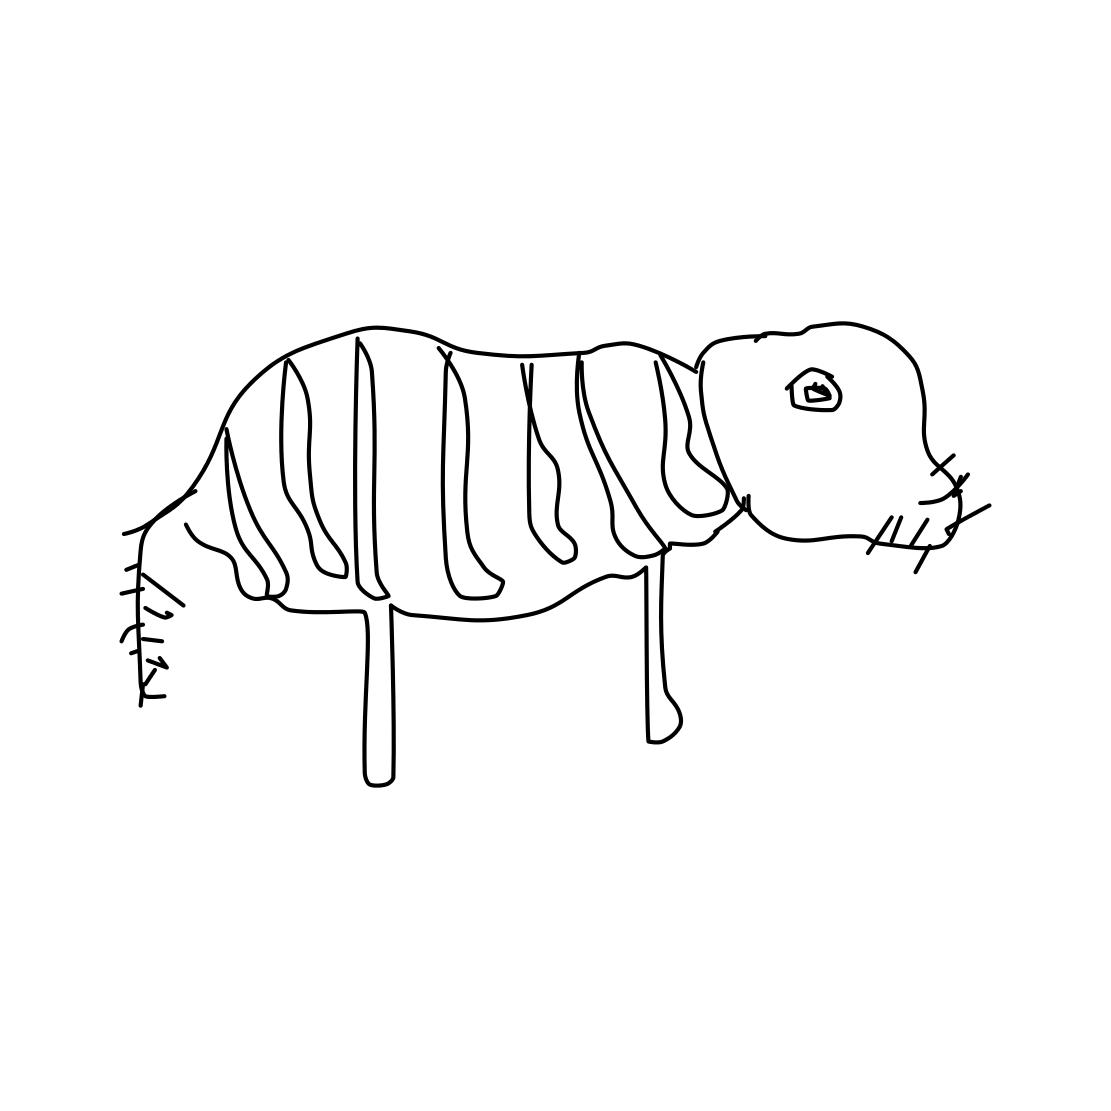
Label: tiger